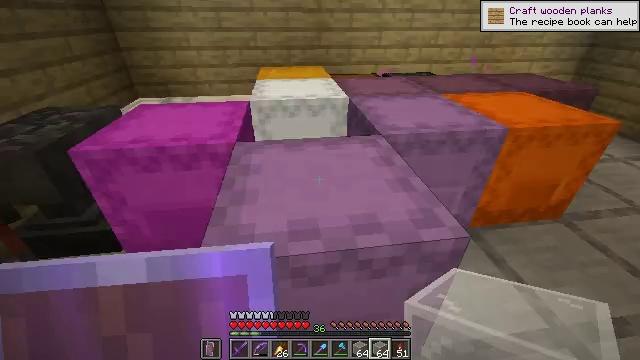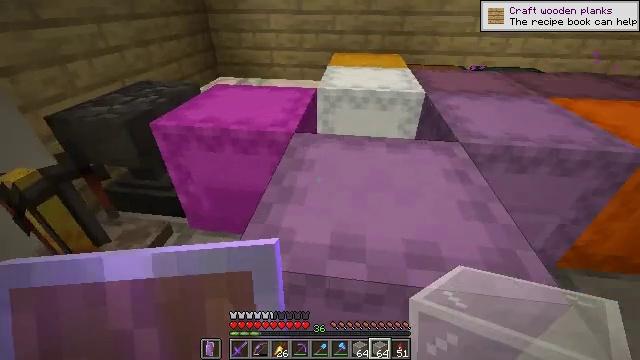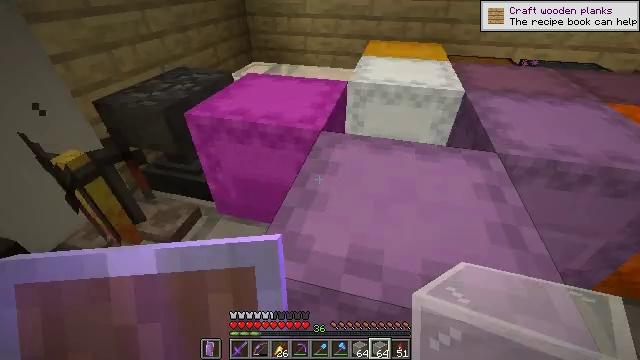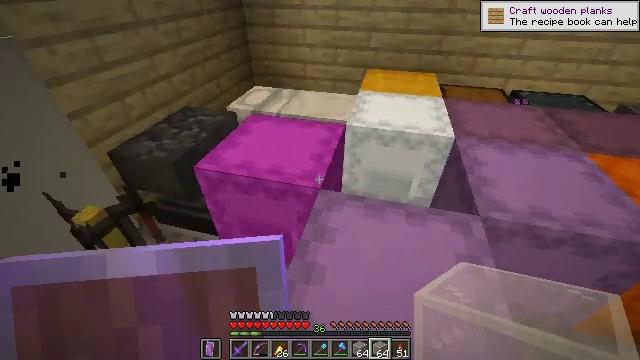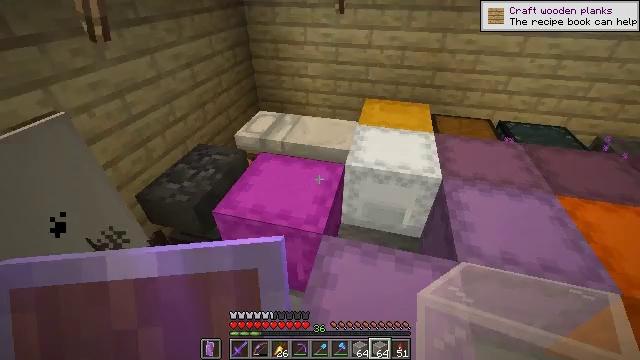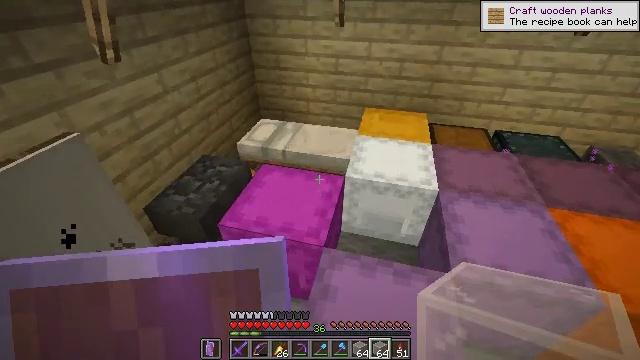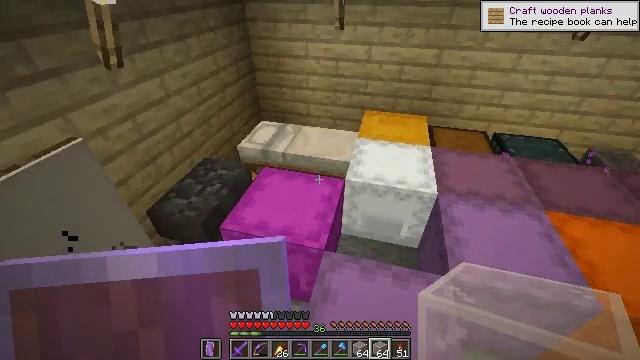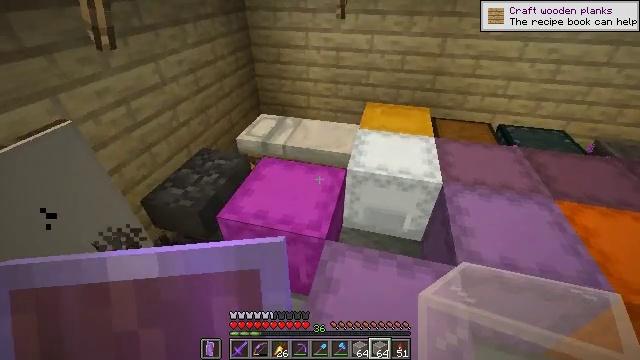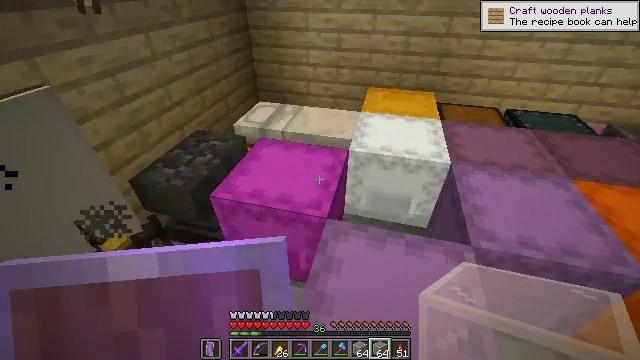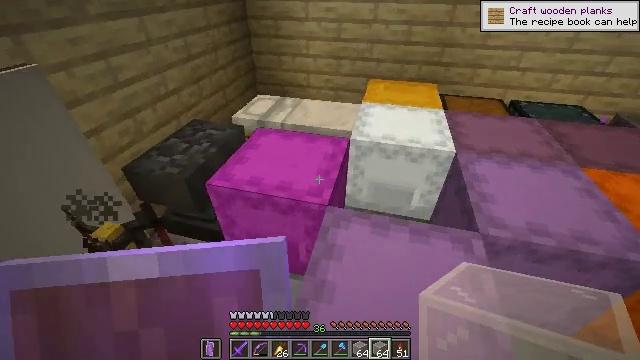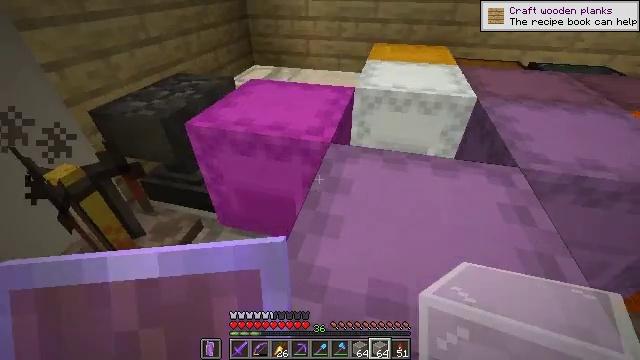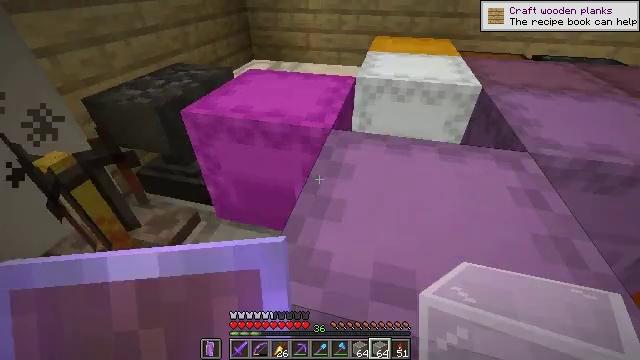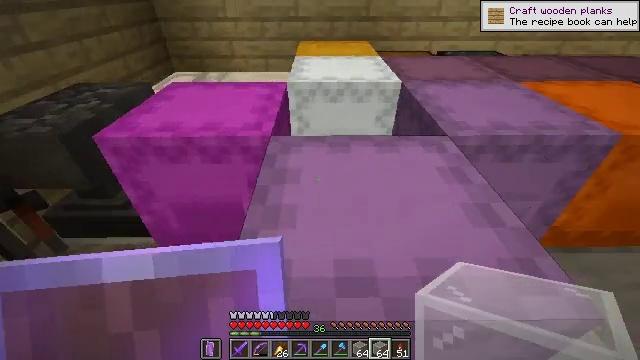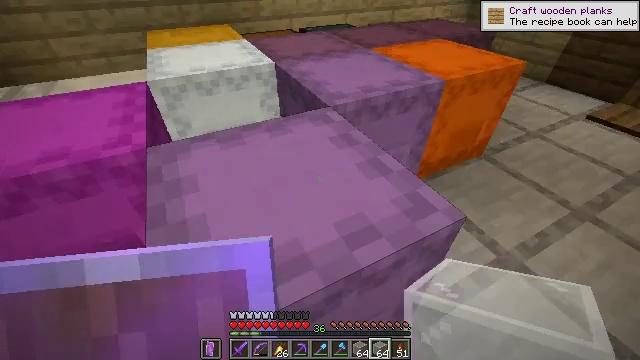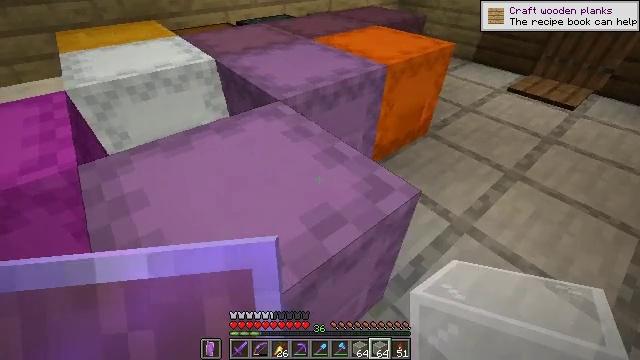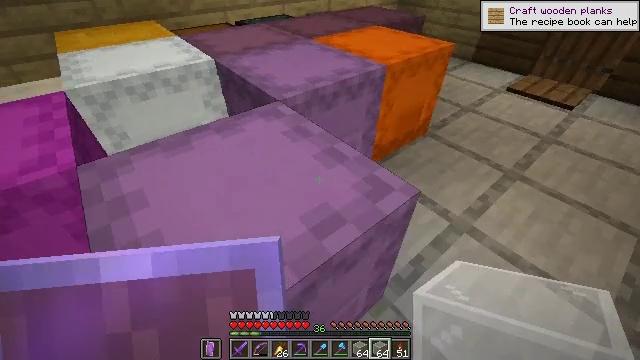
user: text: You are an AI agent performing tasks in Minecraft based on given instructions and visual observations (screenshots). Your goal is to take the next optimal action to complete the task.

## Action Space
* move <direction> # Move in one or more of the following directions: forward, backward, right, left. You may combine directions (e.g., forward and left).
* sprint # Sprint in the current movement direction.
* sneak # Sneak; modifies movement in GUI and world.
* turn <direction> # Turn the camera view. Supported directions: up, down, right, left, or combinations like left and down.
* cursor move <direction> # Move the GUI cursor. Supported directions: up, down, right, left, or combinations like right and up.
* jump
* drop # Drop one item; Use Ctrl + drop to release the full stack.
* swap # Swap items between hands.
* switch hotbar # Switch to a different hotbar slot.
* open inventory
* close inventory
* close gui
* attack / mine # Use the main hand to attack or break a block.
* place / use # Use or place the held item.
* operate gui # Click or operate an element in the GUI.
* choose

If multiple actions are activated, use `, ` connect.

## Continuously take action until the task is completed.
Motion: motion action
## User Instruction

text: Retrieve the white shulker box by mining it.
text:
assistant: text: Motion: no_op
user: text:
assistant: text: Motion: move forward, turn left and down, jump
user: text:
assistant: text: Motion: no_op
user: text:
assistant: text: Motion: no_op
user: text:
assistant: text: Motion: no_op
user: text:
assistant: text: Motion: no_op
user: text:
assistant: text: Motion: no_op
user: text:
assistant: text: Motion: no_op
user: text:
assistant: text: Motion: no_op
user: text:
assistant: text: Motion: no_op
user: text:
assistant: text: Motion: no_op
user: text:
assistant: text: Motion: turn right and up
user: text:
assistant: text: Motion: turn right and down
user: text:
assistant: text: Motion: turn right and down
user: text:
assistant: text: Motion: no_op
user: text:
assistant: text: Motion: no_op
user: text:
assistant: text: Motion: no_op
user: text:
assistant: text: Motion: no_op
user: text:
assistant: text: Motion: move forward
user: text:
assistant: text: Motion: move forward, jump
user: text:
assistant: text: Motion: move forward, turn left, jump
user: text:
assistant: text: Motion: move forward, turn left, jump
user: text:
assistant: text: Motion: move forward, turn left, jump
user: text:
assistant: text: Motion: move forward, jump
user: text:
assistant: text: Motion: move forward
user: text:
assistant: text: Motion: move forward
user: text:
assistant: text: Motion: turn down
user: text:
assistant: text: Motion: turn down
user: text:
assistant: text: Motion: turn left and down
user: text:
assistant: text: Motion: turn left and down